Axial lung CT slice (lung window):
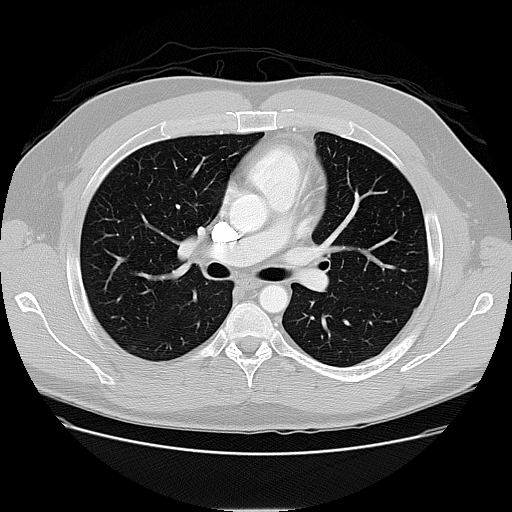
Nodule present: no